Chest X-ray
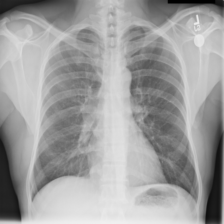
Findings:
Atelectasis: negative
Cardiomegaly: negative
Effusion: negative
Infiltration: negative
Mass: negative
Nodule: negative
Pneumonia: negative
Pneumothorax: negative
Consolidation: negative
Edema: negative
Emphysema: negative
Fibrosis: negative
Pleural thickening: negative
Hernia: negative